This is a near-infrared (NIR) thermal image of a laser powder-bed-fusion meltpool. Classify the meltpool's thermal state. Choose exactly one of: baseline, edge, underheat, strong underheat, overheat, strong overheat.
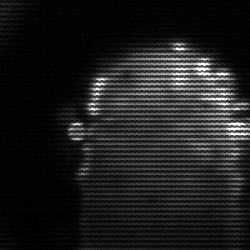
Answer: baseline